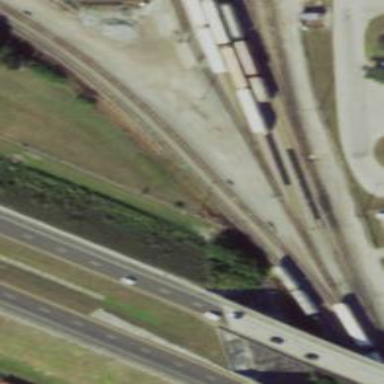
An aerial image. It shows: Railway siding with rails.